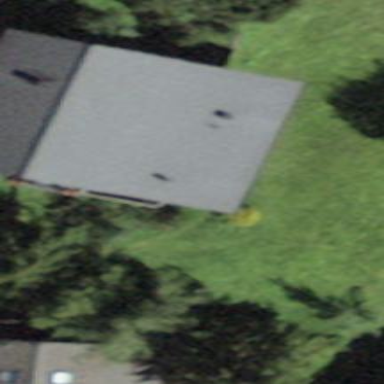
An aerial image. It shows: Building with tiled roof.